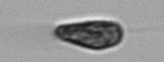
Label: Pseudochattonella_farcimen